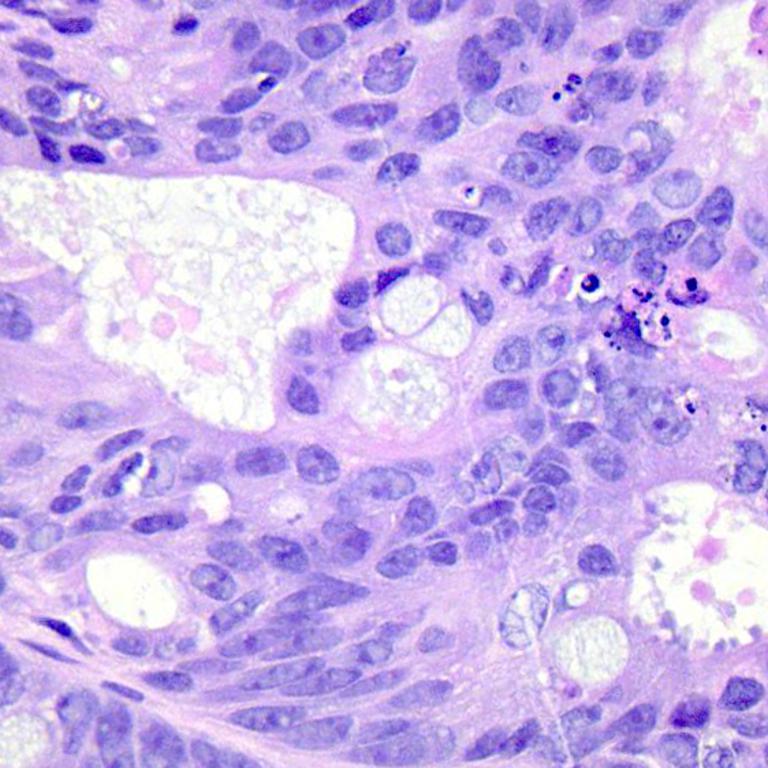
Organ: colon
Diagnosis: adenocarcinomas